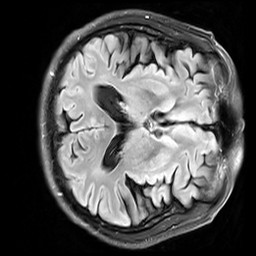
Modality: FLAIR
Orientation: axial
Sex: male
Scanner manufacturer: siemens
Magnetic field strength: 3 T
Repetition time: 10 s
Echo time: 0.09 s